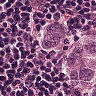
Metastatic tissue present: yes